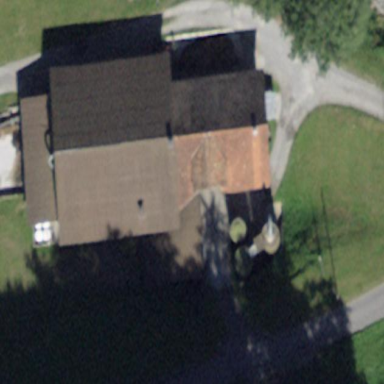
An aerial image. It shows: Rural barn.